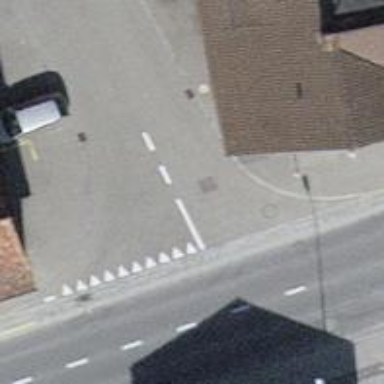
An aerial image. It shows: Road with "give way" sign.